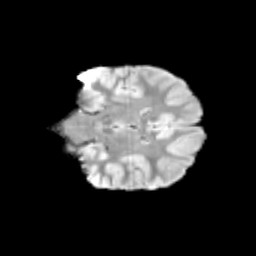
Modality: T2w
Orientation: coronal
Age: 11
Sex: male
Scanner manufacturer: siemens
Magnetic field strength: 3 T
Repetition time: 3.8 s
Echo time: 0.07 s